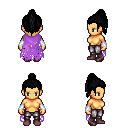
a pixel art fantasy rpg character, female body template, human, tanned skin, maroon tattered cape, metal pants, black long topknot hairstyle, white cloth bracers, maroon shoes, four views (front, back, left, right), 2x2 character sprite sheet, small pixel art, hard edges, no anti-aliasing